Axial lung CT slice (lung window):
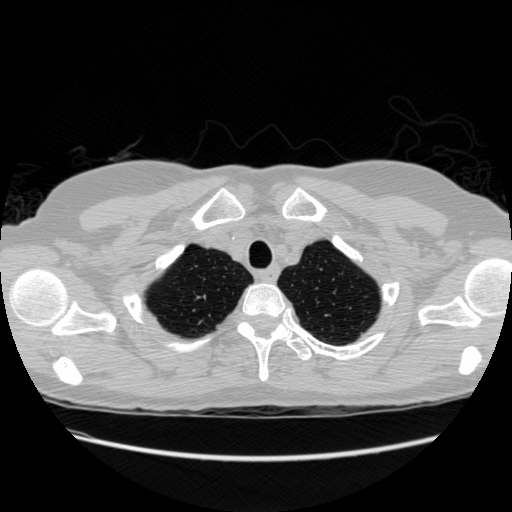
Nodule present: no